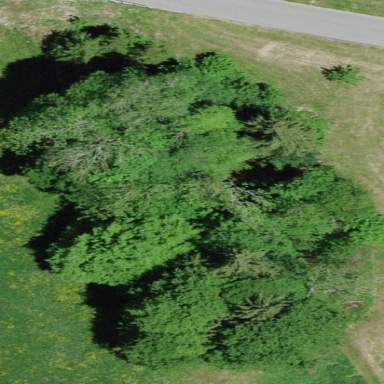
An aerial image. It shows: Forest area.